Question: I am using the teleriks treeview control (asp.net mvc extensions), where I may have up to three children nodes, like so (drumroll...... awesome diagram below):

it has its own formatting, looking a bit like this:
'''
<%=
Html.Telerik().TreeView()
.Name("TreeView")
.BindTo(Model, mappings =>
{
mappings.For<Node1>(binding => binding
.ItemDataBound((item, Node1) =>
{
item.Text = Node1.Property1;
item.Value = Node1.ID.ToString();
})
.Children(Node1 => Node1.AssocProperty));
mappings.For<Node2>(binding => binding
.ItemDataBound((item, Node2) =>
{
item.Text = Node2.Property1;
item.Value = Node2.ID.ToString();
})
.Children(Node2 => Node2.AssocProperty));
mappings.For<Node3>(binding => binding
.ItemDataBound((item, Node3) =>
{
item.Text = Node3.Property1;
item.Value = Node3.ID.ToString();
}));
})
%>
'''
which causes it to render like this. I find it unsual that when I set the value it is rendered in a hidden input ? But anyway:...
'''
<li class="t-item">
<div class="t-mid">
<span class="t-icon t-plus"></span>
<span class="t-in">Node 1</span>
<input class="t-input" name="itemValue" type="hidden" value="6" /></div>
<ul class="t-group" style="display:none">
<li class="t-item t-last">
<div class="t-top t-bot">
<span class="t-icon t-plus"></span>
<span class="t-in">Node 1.1</span>
<input class="t-input" name="itemValue" type="hidden" value="207" />
</div>
<ul class="t-group" style="display:none">
<li class="t-item">
<div class="t-top">
<span class="t-in">Node 1.1.1</span>
<input class="t-input" name="itemValue" type="hidden" value="1452" />
</div>
</li>
<li class="t-item t-last">
<div class="t-bot">
<span class="t-in">Node 1.1.2</span>
<input class="t-input" name="itemValue" type="hidden" value="1453" />
</div>
</li>
</ul>
</li>
</ul>
'''
What I am doing is updating a div after the user clicks on a certain node. But when the user clicks on a node, I want to send the ID not the Node text property. Which means I have to get it out of the value in these type lines '<input class="t-input" name="itemValue" type="hidden" value="1453" />', but it can be nested differently each time, so the existing code I ahve doesn't ALWAYS work:
'''
<script type="text/javascript">
function TreeView_onSelect(e) {
//'this' is the DOM element of the treeview
var treeview = $(this).data('tTreeView');
var nodeElement = e.item;
var id = e.item.children[0].children[2].value;
...
</script>
'''
So based on that, what is a better way to get the appropriate id each time with javascript/jquery?
:
Sorry to clarify a few things
1) Yes, I am handling clicks to the 'li's of the tree & want to find the value of the nested hidden input field. As you can see, from the telerik code, setting 'item.Value = Node2.ID.ToString();' caused it to render in a hidden input field.
I am responding to clicks anywhere in the tree, therefore I cannot use my existing code, which relied on a set relationship (it would work for first nodes (Node 1) not for anything nested below)
What I want is, whenever there is something like this, representing a node, which is then clicked:
'''
<li class="t-item t-last">
<div class="t-bot">
<span class="t-in">Node 1.1.2</span>
<input class="t-input" name="itemValue" type="hidden" value="1453" />
</div>
</li>
'''
I want the ID value out of the input, in this case '1453'.
Hope this now makes a lot more sense.
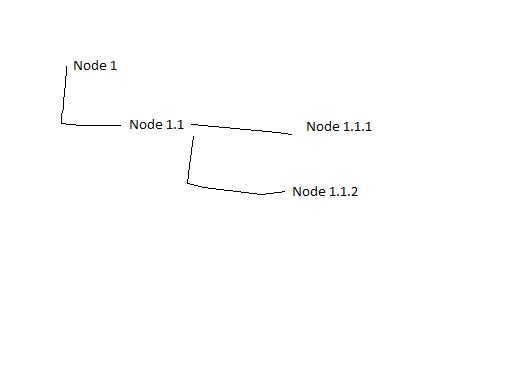
Answer: It's a little unclear what you're asking, but based on your snippet of JavaScript, I'm guessing that you're handling clicks to the 'li's of the tree & want to find the 'value' of the nested hidden field? If so, you want something like this:
'''
function TreeView_onSelect(e) {
var id = $(e.item).find(".t-input:first").val();
}
'''
: In answer to your follow-up question, you should be able to get the tree depth with the following:
'''
var depth = $(e.item).parents(".t-item").length;
'''